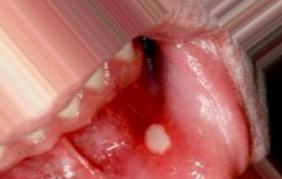
Condition: Mouth Ulcer